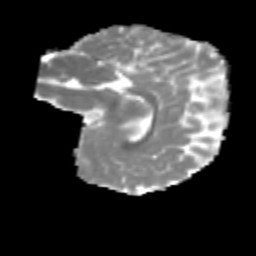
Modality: MD
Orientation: sagittal
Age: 8
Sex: female
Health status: healthy